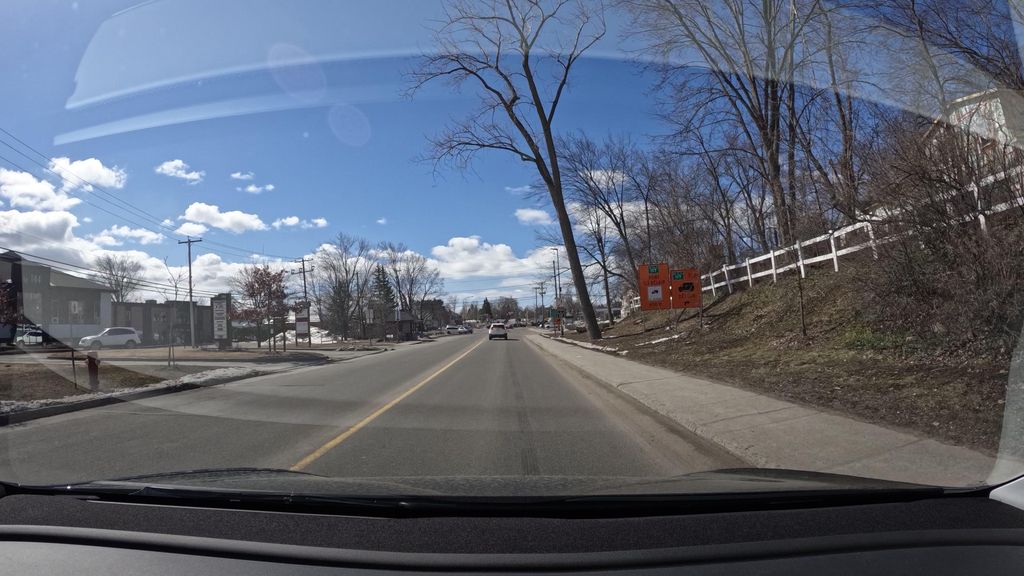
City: montreal